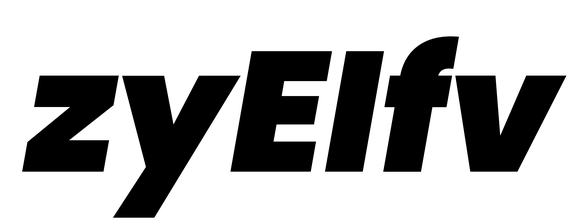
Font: Poppins-BlackItalic